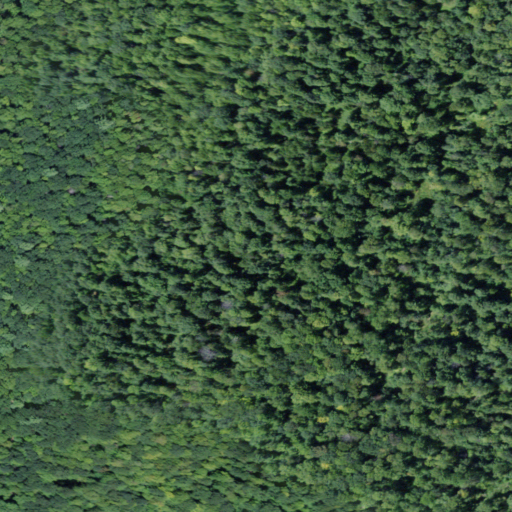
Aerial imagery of mountain in New York named Red Hill containing deciduous forest, mixed forest, and evergreen forest